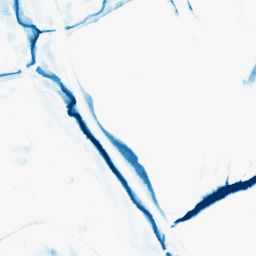
Category: morphological
Decomposition family: morphological_square
Decomposition parameters: operation: closing
size: 15
Upsampling method: cubic_mitchell
Upsampling parameters: scale: 8
Upsampling scale: 8